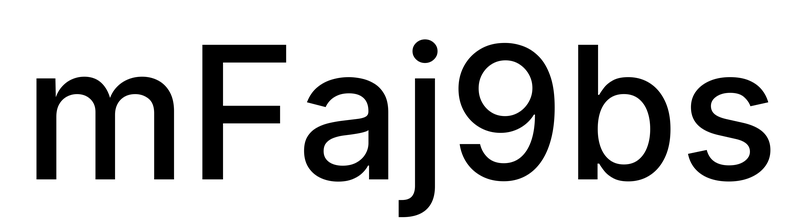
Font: Inter_Medium